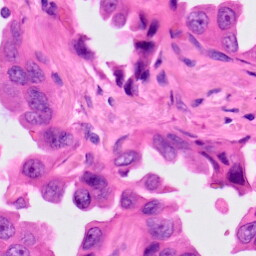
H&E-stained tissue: Lung